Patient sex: M
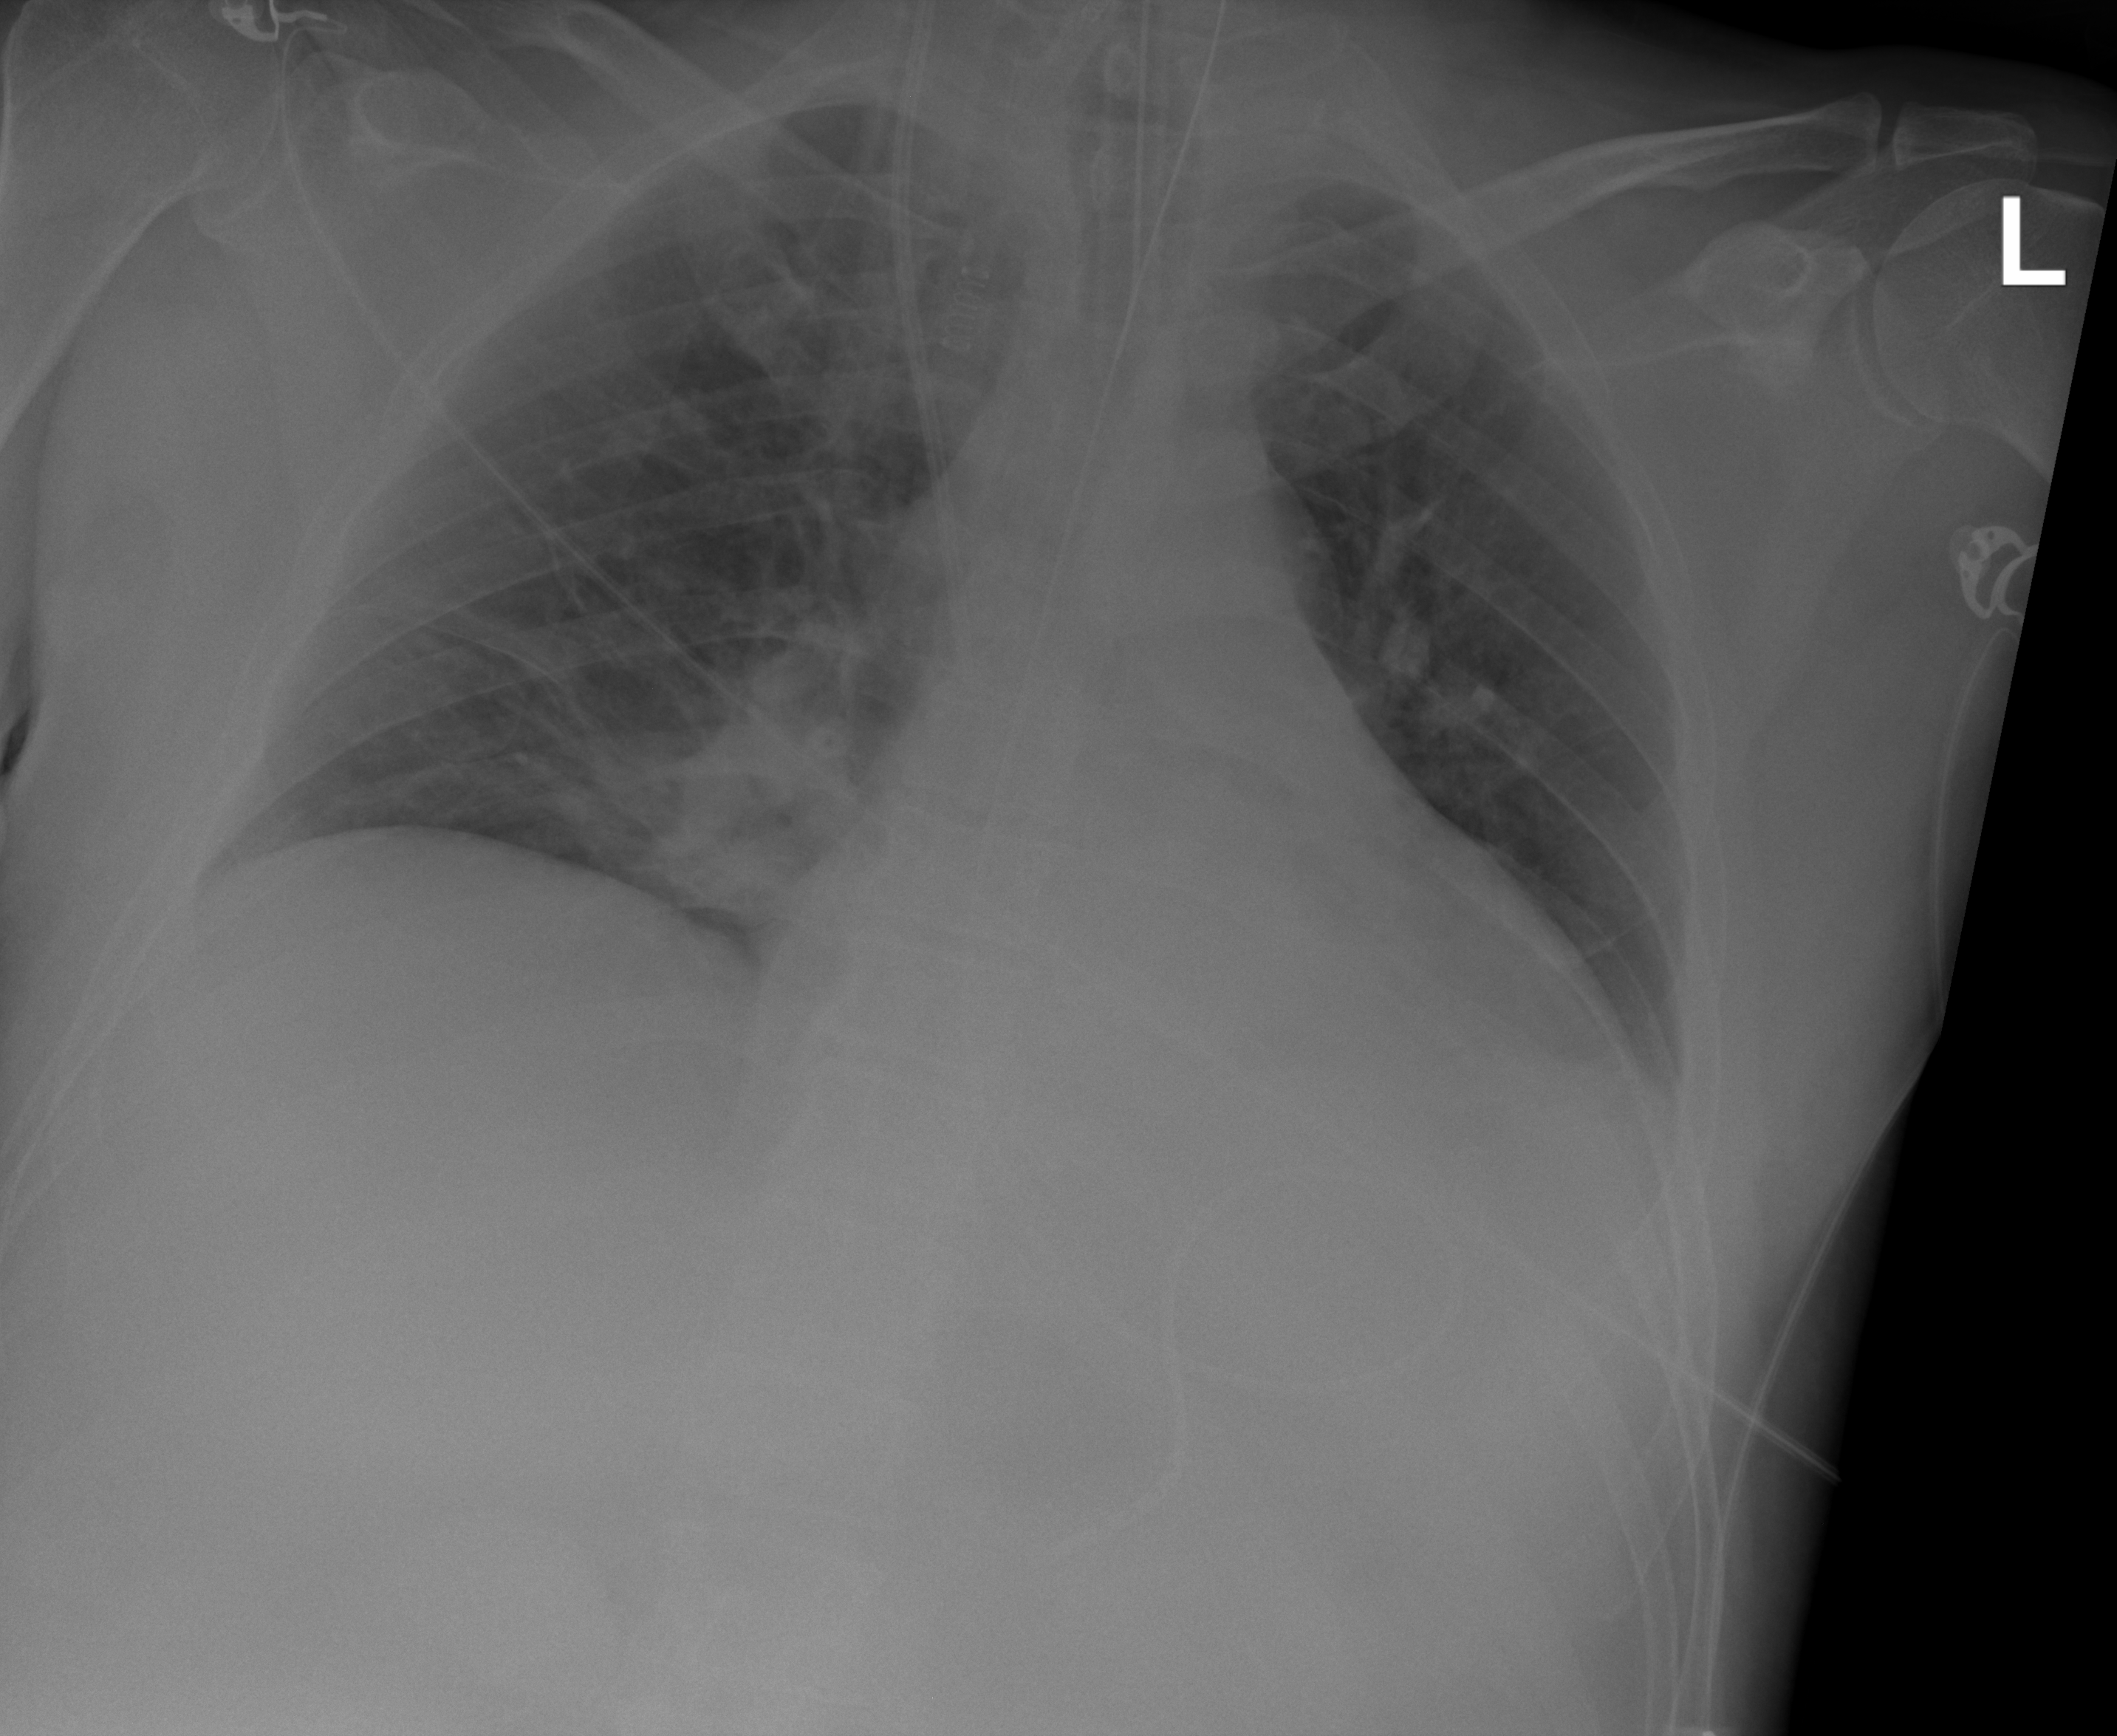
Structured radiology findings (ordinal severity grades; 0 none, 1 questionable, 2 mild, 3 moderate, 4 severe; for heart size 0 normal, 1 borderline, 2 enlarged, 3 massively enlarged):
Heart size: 1
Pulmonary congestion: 0
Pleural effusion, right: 0
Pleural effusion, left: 0
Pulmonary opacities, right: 2
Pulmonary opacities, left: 0
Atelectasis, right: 2
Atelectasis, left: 2